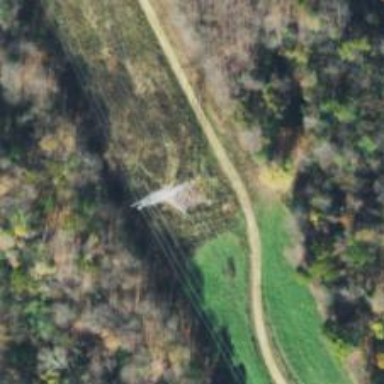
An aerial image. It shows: Lattice structure tower used for power distribution.